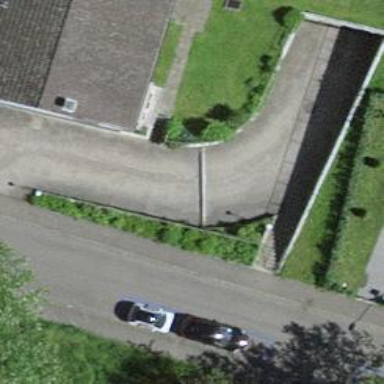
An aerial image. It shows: Concrete driveway.